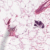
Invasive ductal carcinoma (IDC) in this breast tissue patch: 0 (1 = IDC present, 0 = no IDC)